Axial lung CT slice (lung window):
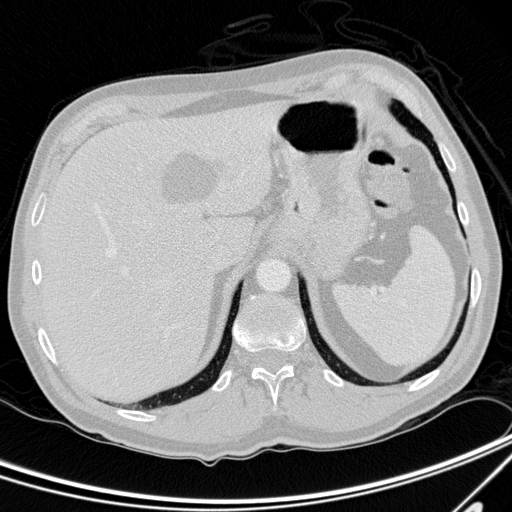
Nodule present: no